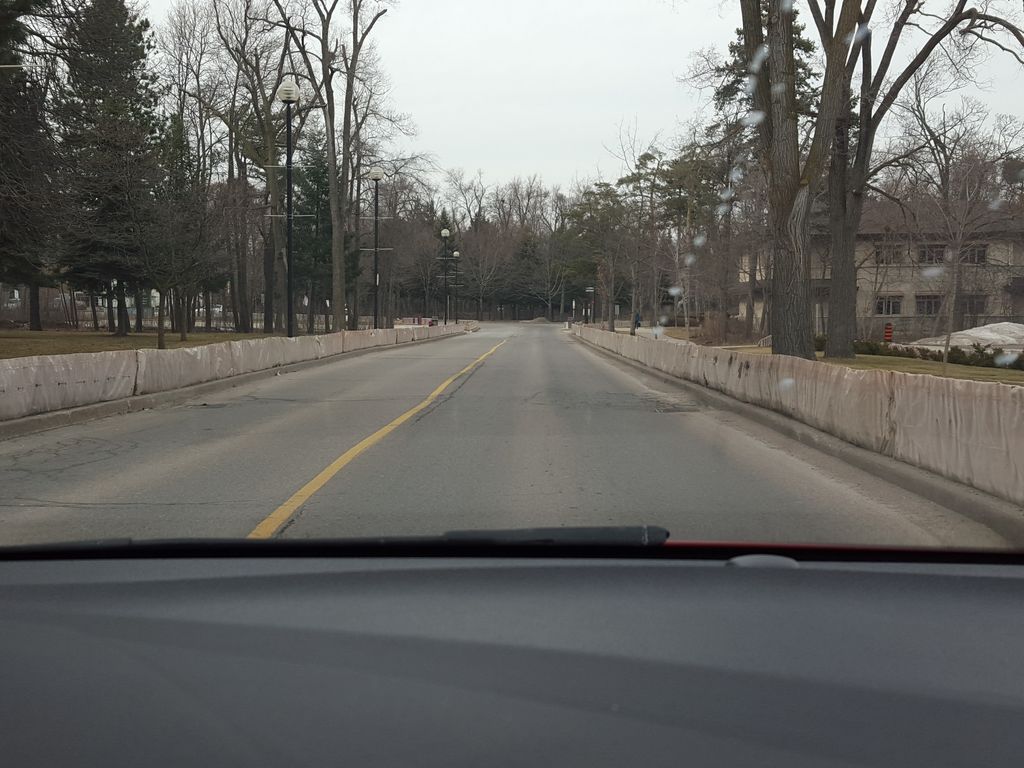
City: toronto